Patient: sex M, age 37
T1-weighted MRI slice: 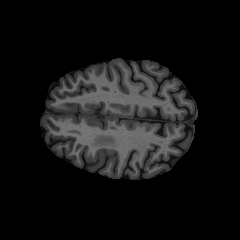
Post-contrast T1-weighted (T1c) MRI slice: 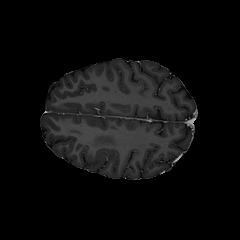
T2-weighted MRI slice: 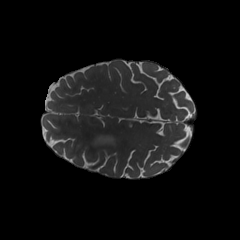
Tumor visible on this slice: yes
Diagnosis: Astrocytoma, IDH-mutant
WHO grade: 4